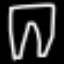
Label: pants